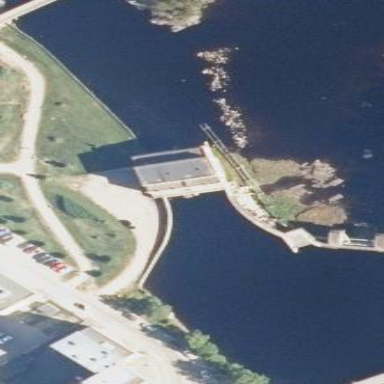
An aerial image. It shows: Dam across waterway.